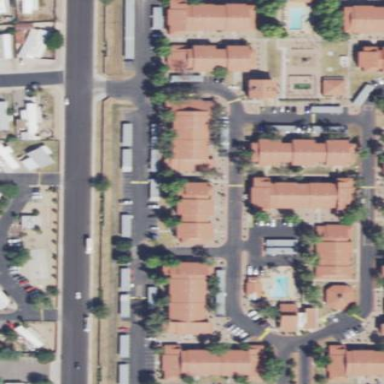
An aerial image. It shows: Residential area with apartments.